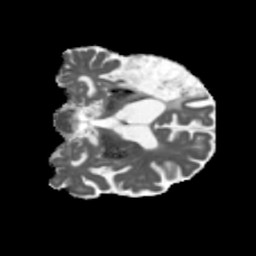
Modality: MD
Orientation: coronal
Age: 71
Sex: male
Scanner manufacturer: siemens
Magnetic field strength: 3 T
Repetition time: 5.47 s
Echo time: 0.0854 s